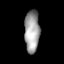
Tissue: lung
Cell type: T cells
Senescence score: 0.231
Nuclear area (px): 621
Mean DAPI intensity: 159.209